Interaction volume radius: 10 \u00c5
Interaction volume height: 15 \u00c5
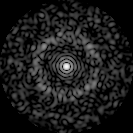
Disorder parameter: 0.8158